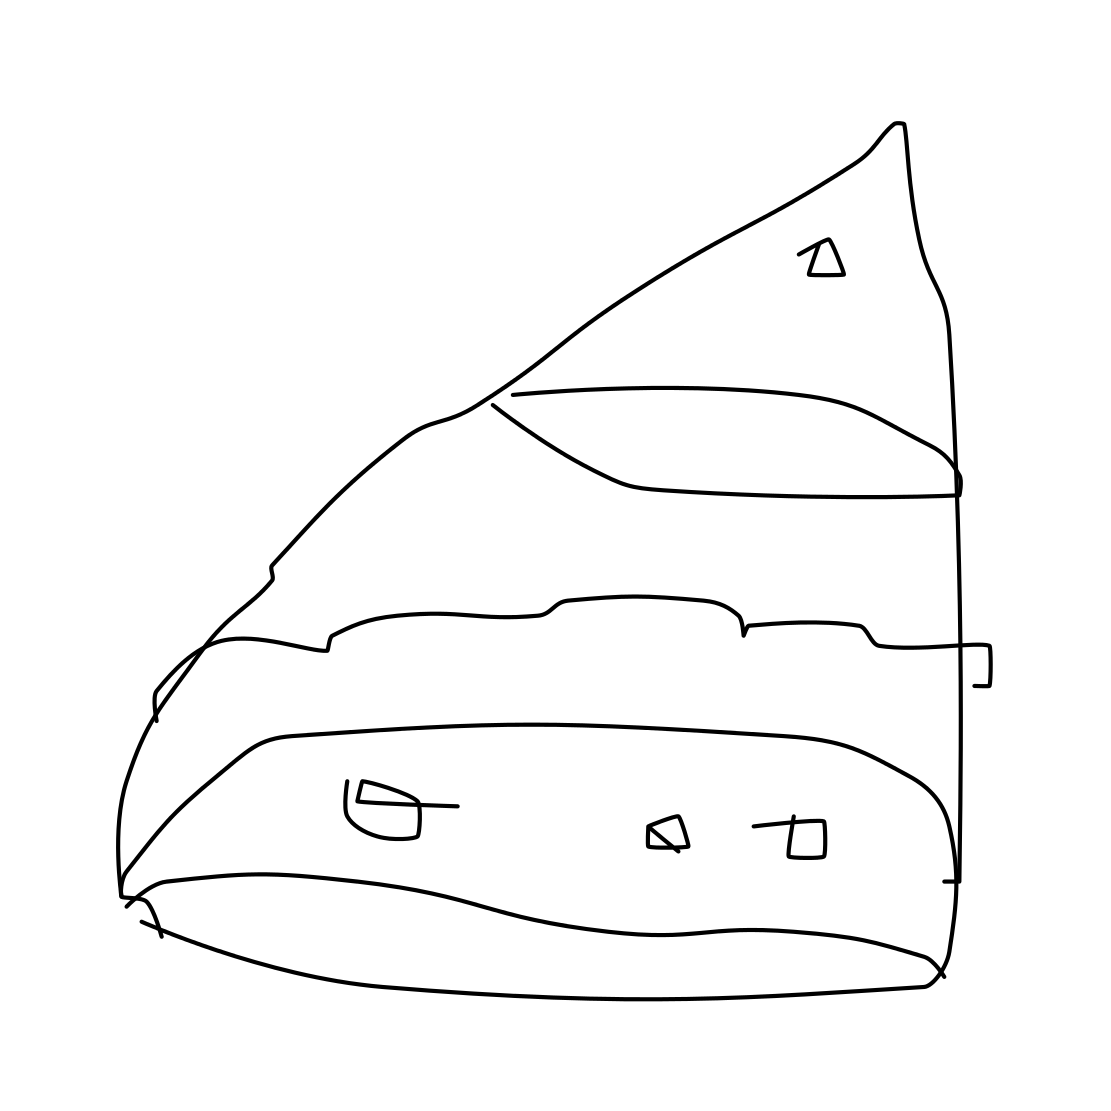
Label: crown